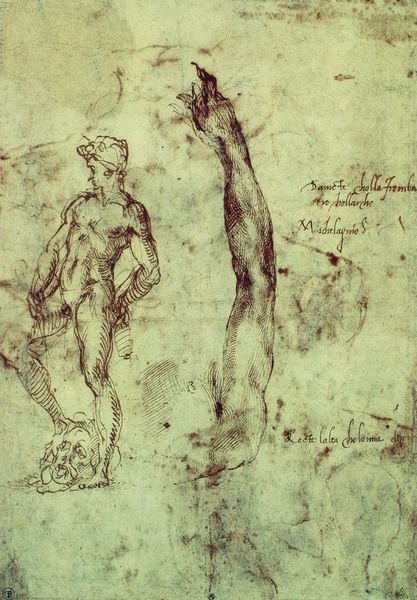
Titel: Studie für den rechten Arm des Marmor-David und Skizze für den verlorenen Bronze-David
Künstler: Michelangelo
Institution: Paris, Musée du Louvre
Schlagwörter: akt, fuß, hand, kopf, körper, mann, nackt, weiß, braun, ellbogen, finger, skizze, zeichnung, arm, arme, gesicht, mensch, schädel, haare, blatt, schulter, skulptur, beine, schrift, papier, studie, schattierung, kopftuch, muskeln, knie, oberkörper, text, beschriftung, stand, flecken, karton, totenkopf, muskel, studium, gelblich, spielbein, standbein, gestreckt, rötel, michelangelo, da vinci, schmutzig, sdie